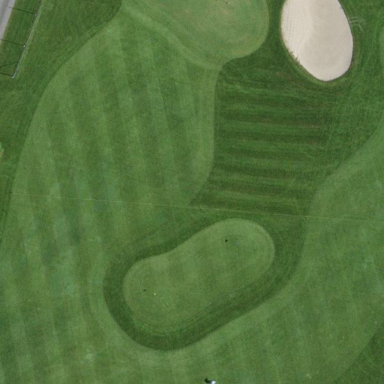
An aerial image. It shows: Golf fairway in the image.